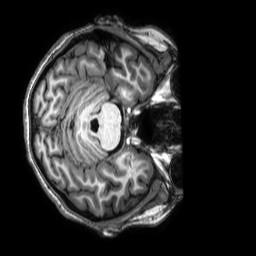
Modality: T1w
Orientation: axial
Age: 22
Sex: female
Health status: healthy
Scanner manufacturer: philips
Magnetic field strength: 3 T
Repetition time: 0.009 s
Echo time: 0.003996 s